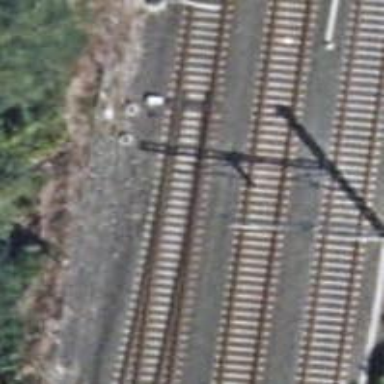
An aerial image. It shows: Bridge over electrified railway with contact line.